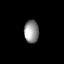
Tissue: lung
Cell type: Epithelial cells
Senescence score: 0.2359
Nuclear area (px): 326
Mean DAPI intensity: 146.242